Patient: sex F, age 34
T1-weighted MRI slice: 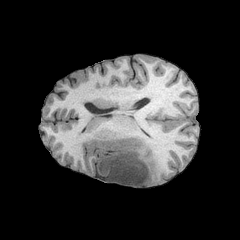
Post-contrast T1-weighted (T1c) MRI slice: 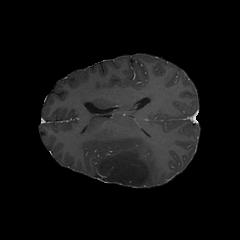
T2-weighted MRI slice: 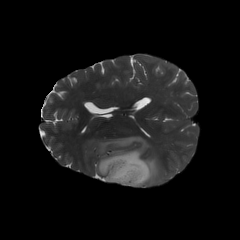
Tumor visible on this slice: yes
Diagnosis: Astrocytoma, IDH-mutant
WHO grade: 3